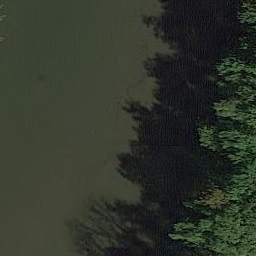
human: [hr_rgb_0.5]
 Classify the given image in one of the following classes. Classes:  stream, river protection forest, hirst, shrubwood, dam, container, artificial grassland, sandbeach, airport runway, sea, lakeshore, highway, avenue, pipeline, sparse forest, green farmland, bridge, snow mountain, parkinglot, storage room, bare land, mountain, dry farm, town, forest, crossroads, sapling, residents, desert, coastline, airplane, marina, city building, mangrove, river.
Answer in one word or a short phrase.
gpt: river protection forest